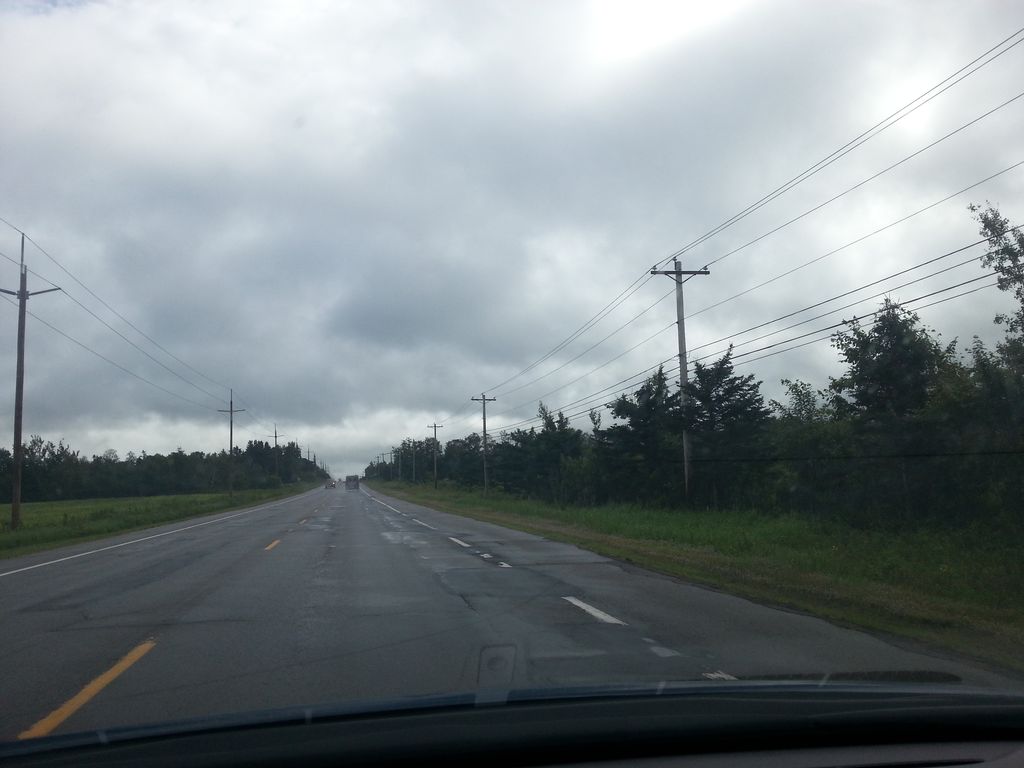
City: charlottetown